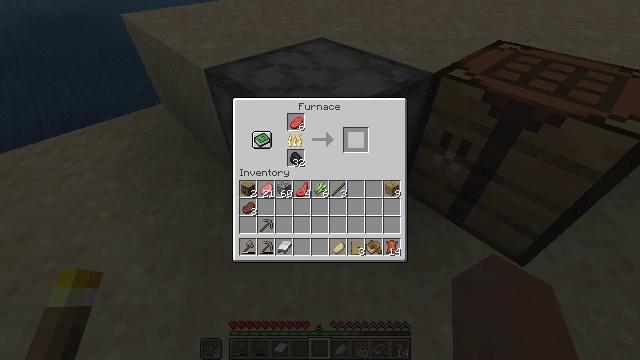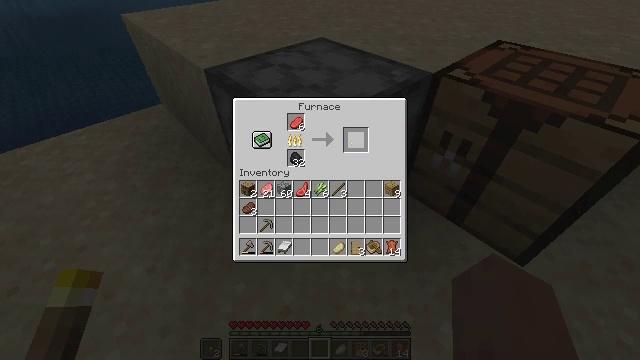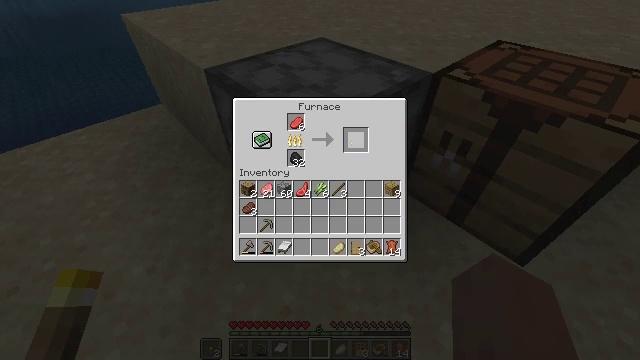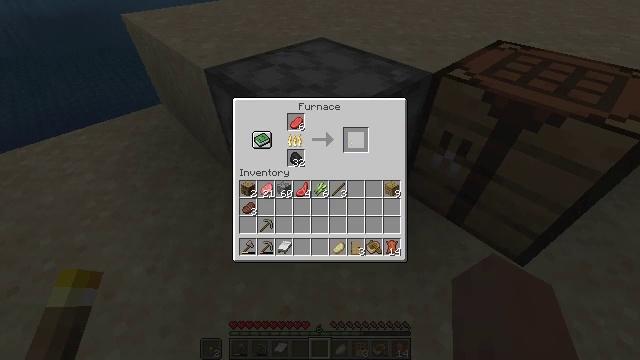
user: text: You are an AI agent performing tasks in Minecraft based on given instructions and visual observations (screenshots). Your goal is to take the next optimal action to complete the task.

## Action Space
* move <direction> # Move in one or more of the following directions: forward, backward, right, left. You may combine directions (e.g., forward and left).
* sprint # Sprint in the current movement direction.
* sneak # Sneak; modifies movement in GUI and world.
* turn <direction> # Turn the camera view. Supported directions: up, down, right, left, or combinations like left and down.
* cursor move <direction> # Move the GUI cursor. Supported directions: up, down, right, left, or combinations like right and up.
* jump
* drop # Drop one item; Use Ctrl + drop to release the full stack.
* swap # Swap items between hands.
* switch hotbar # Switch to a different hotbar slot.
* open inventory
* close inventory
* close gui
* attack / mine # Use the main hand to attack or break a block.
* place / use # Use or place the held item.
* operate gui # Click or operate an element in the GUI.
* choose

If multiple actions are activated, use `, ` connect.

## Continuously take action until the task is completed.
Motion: motion action
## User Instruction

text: Cook porkchop with the furnace.
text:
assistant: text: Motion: sneak, operate gui
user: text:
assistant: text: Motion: sneak
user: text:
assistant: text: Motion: sneak
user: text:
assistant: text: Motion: sneak